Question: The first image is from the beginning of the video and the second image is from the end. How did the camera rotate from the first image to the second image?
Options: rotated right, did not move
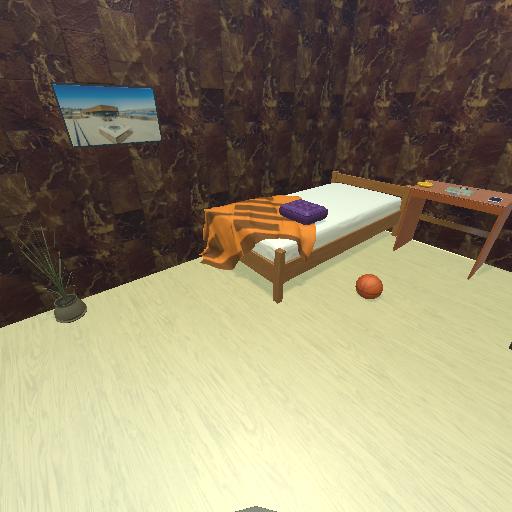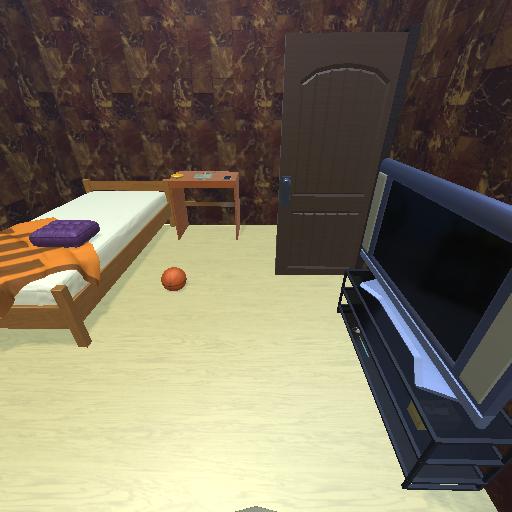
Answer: rotated right